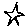
Label: star